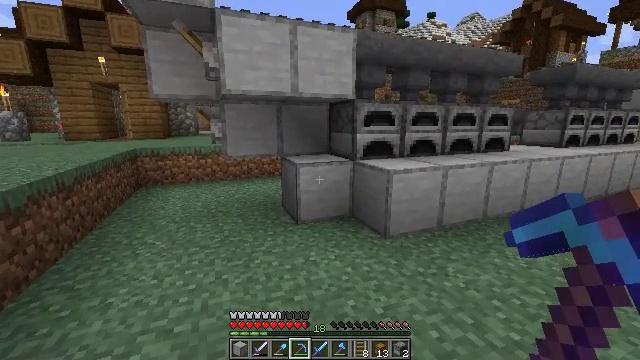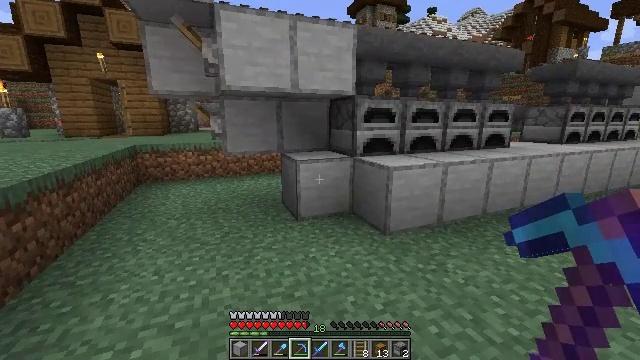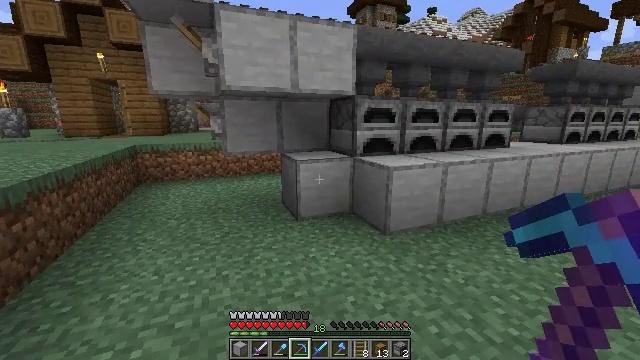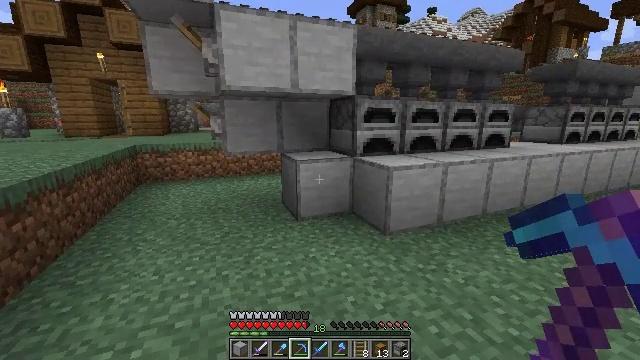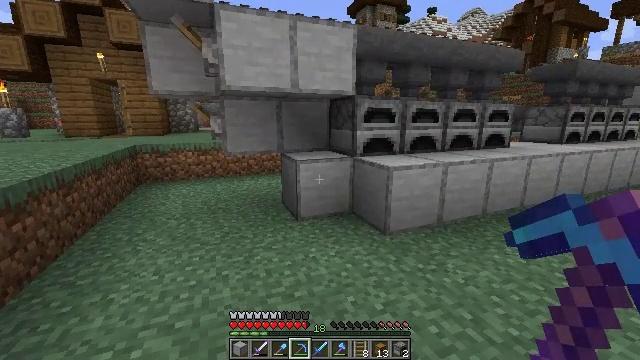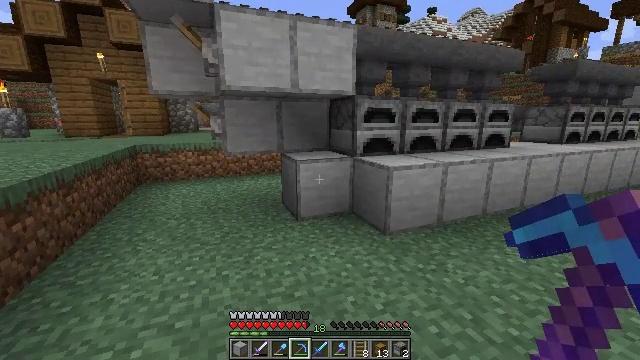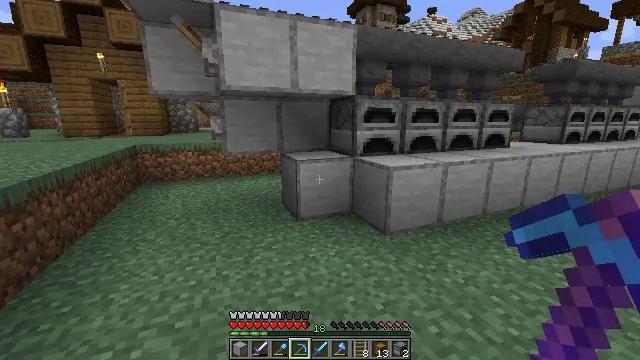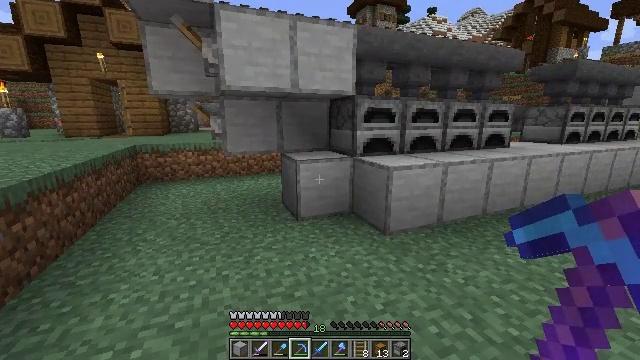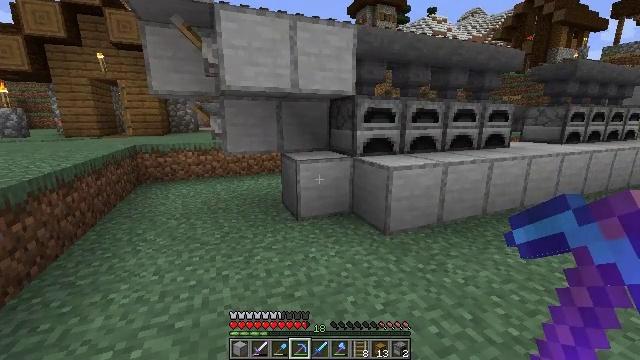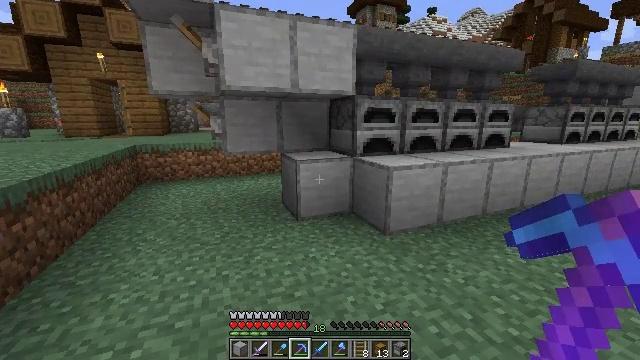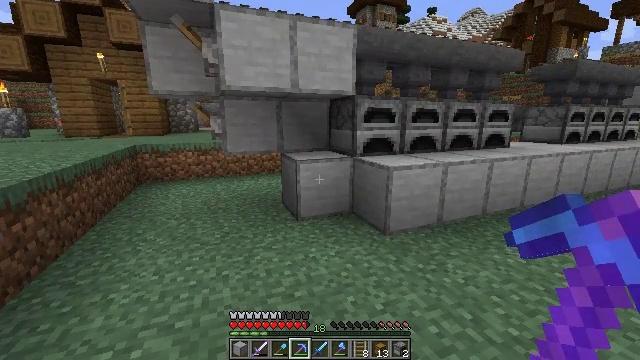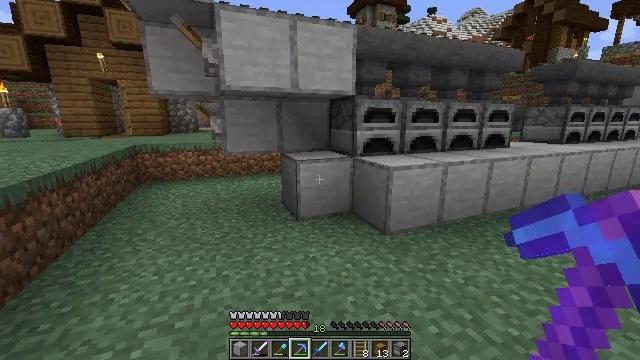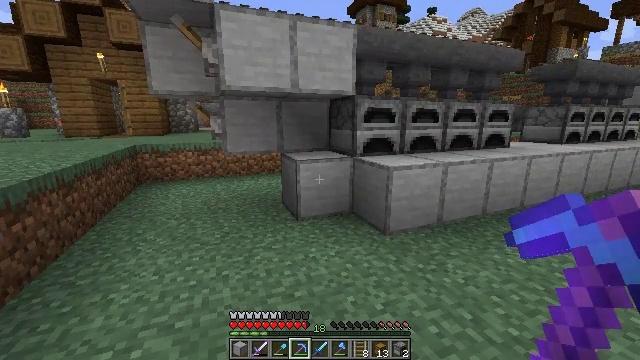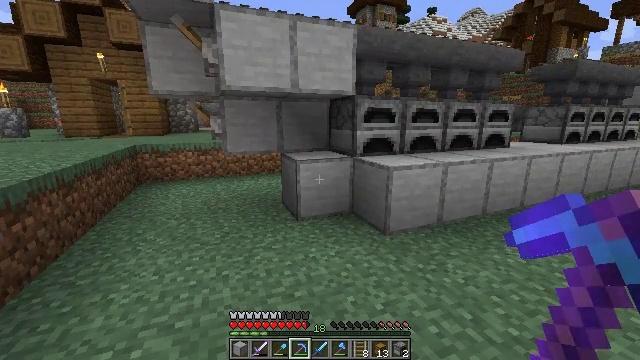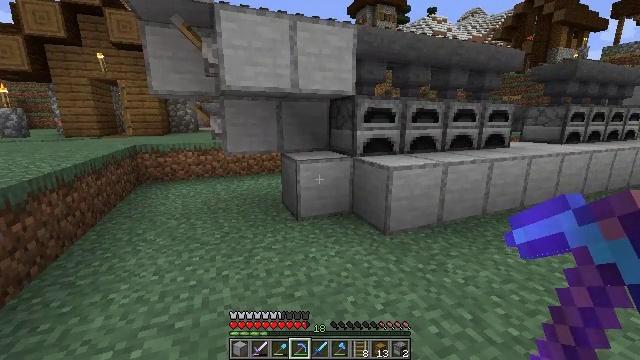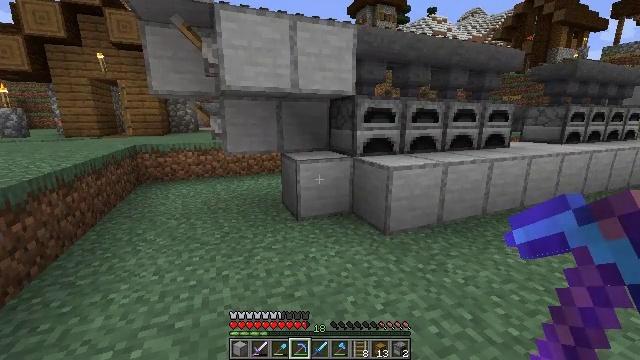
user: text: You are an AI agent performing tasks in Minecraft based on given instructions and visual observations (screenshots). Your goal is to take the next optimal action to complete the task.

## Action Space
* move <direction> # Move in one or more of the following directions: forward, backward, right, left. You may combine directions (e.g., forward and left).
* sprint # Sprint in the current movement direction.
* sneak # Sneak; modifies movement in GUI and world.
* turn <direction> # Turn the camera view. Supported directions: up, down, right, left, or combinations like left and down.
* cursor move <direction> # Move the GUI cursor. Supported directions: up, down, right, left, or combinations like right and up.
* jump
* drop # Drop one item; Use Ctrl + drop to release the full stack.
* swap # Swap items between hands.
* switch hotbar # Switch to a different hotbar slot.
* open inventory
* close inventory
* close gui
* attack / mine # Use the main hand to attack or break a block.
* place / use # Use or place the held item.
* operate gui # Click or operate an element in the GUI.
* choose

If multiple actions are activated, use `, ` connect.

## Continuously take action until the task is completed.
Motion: motion action
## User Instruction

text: Gather smooth stone from the ground.
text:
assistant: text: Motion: no_op
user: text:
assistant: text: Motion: no_op
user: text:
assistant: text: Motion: no_op
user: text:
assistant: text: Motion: no_op
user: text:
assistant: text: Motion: no_op
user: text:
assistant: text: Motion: no_op
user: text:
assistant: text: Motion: no_op
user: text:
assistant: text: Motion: no_op
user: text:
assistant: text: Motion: no_op
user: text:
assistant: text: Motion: no_op
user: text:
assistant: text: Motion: no_op
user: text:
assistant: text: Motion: no_op
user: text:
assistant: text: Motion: no_op
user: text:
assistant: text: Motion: no_op
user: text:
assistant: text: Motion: no_op
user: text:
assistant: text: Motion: no_op
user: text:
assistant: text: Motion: no_op
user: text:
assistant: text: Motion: no_op
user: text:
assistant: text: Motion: no_op
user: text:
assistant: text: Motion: no_op
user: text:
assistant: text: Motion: move forward
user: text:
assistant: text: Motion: move forward
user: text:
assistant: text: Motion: no_op
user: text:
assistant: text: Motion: no_op
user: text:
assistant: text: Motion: no_op
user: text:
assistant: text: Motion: no_op
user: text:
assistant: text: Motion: no_op
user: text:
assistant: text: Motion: no_op
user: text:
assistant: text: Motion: no_op
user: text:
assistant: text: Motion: no_op